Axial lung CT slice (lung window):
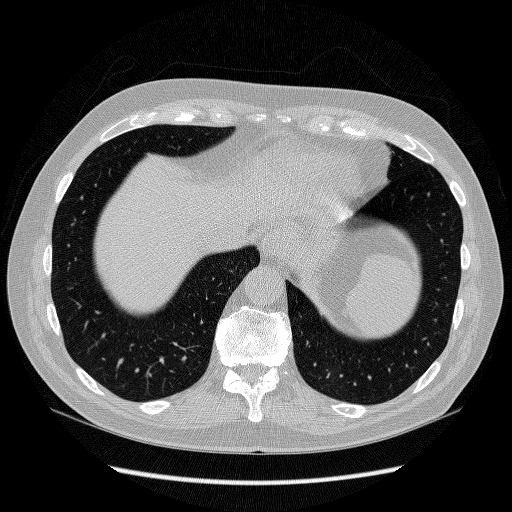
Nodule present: no